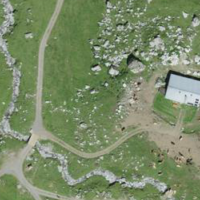
EUNIS habitat code: 23
Species observed at this site:
Corvus corone
Oenanthe oenanthe
Gypaetus barbatus
Anthus spinoletta
Dendrocopos major
Turdus viscivorus
Buteo buteo
Spinus spinus
Phylloscopus collybita
Pica pica
Certhia familiaris
Phoenicurus ochruros
Nucifraga caryocatactes
Falco tinnunculus
Corvus corax
Periparus ater
Motacilla cinerea
Lophophanes cristatus
Linaria cannabina
Troglodytes troglodytes
Pyrrhula pyrrhula
Montifringilla nivalis
Fringilla coelebs
Turdus torquatus
Turdus merula
Regulus regulus
Pyrrhocorax graculus
Aquila chrysaetos
Phylloscopus trochilus
Motacilla alba